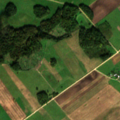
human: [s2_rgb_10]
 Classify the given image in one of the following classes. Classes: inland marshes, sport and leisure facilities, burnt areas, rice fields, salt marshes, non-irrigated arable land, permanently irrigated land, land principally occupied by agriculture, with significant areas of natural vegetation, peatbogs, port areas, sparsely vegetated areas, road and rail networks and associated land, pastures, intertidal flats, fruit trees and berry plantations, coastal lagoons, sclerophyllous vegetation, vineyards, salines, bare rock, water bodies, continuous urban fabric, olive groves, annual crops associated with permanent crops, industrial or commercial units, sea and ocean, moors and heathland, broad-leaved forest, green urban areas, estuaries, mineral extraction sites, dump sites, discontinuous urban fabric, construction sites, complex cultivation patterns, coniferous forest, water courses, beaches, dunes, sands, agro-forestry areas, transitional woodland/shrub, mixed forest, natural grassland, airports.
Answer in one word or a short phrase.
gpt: non-irrigated arable land, complex cultivation patterns, broad-leaved forest